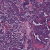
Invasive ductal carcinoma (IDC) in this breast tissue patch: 0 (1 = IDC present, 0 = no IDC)